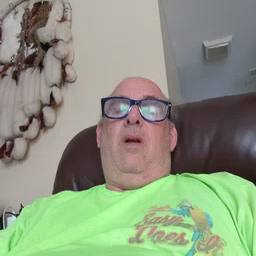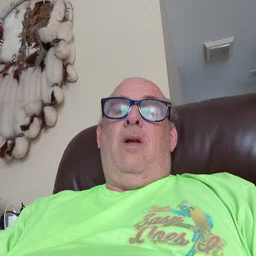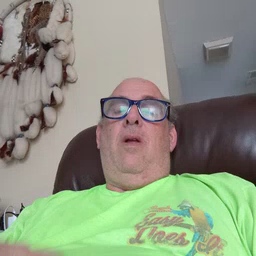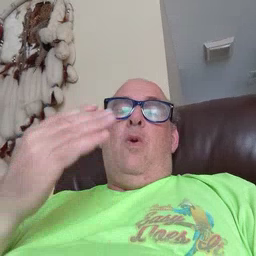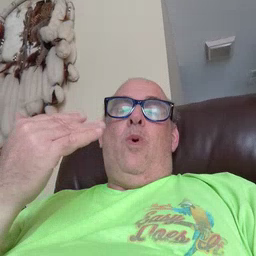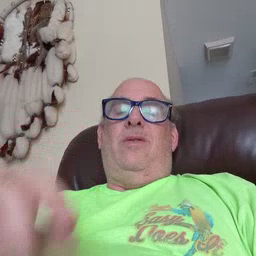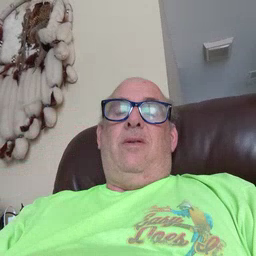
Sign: wait